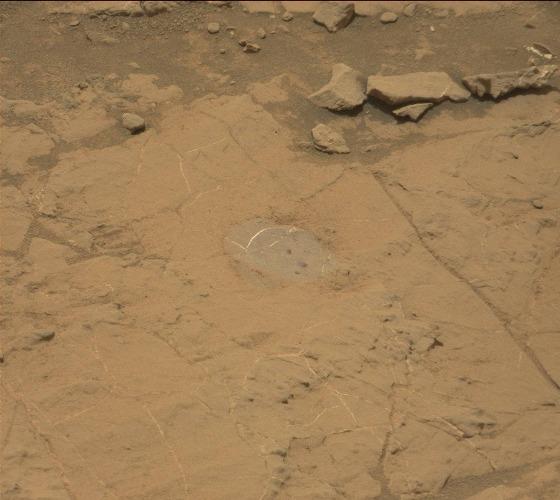
Terrain classes present: Bedrock, Gravel / Sand / Soil, Rock, Shadow